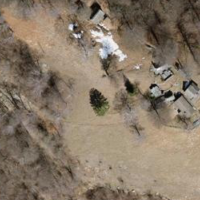
EUNIS habitat code: 41
Species observed at this site:
Vincetoxicum hirundinaria